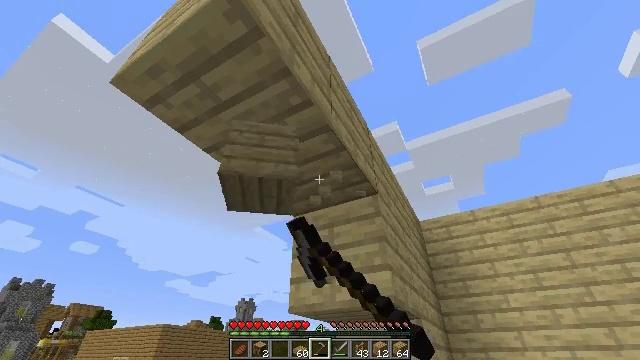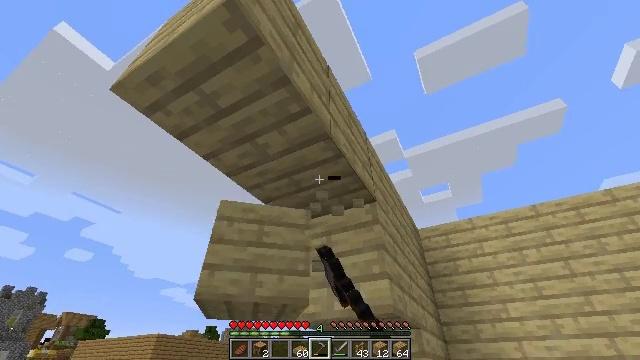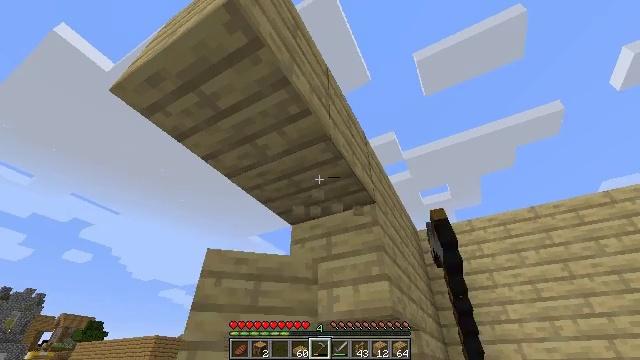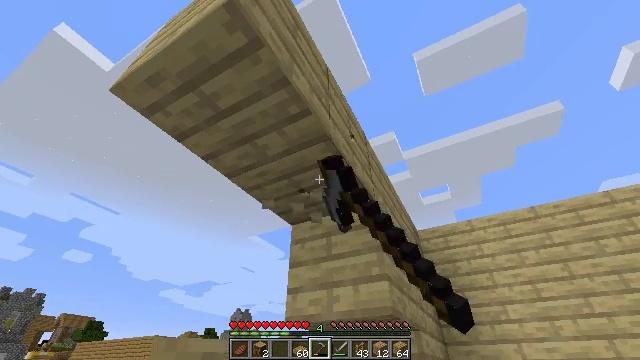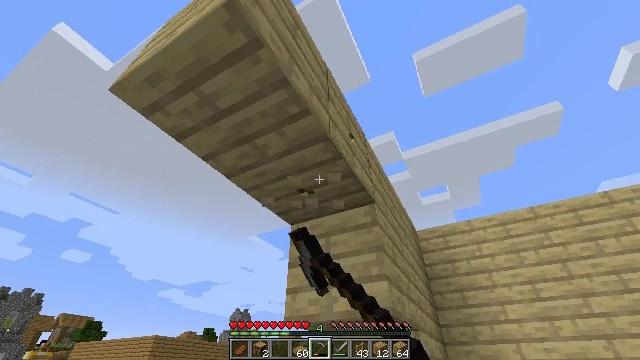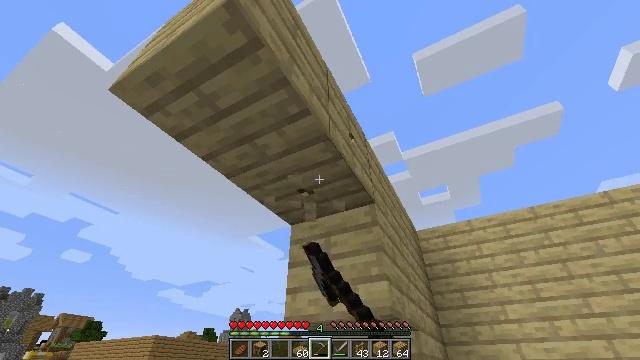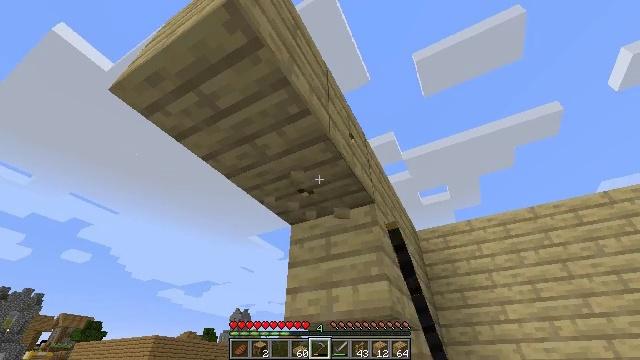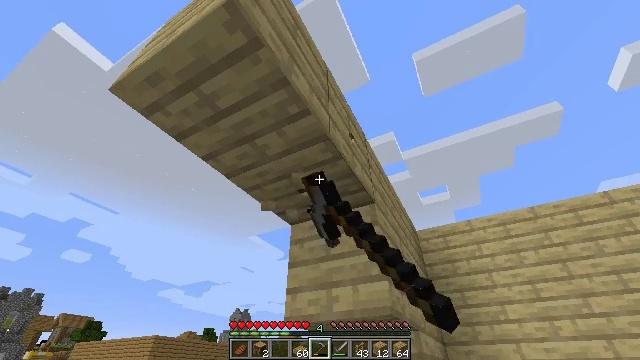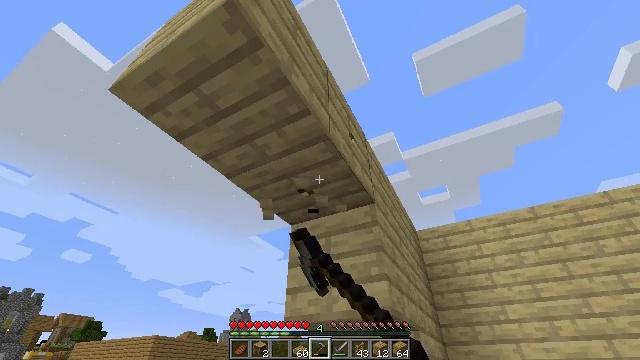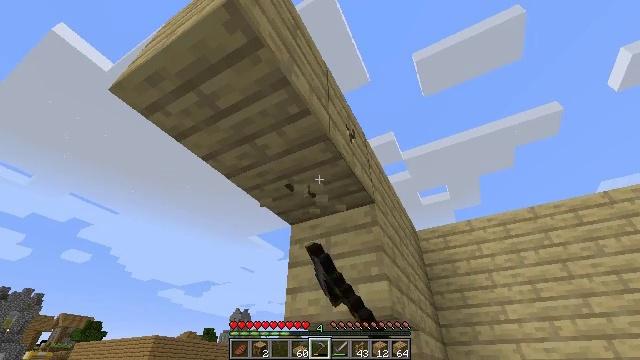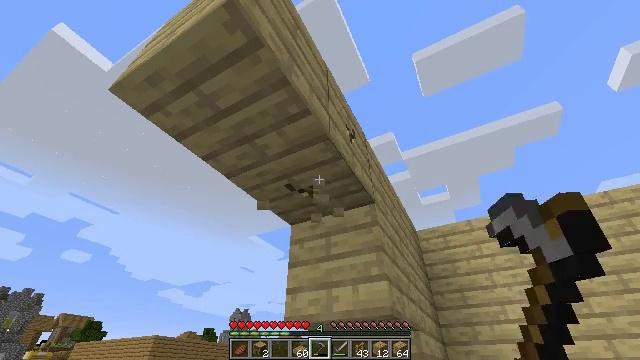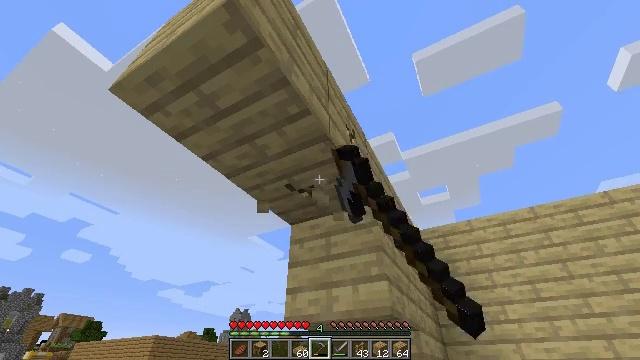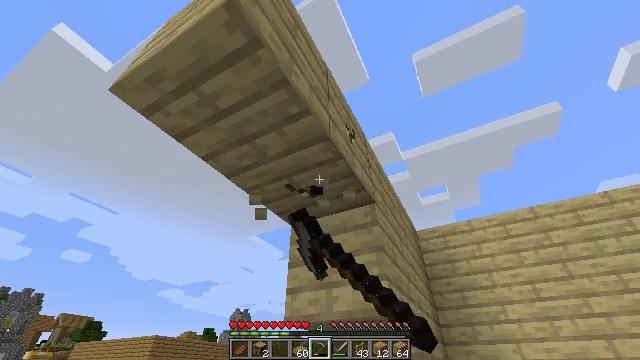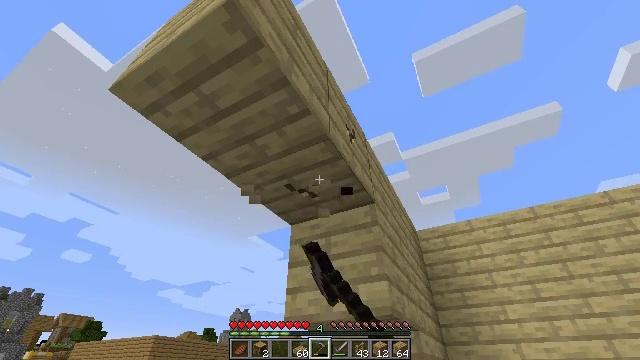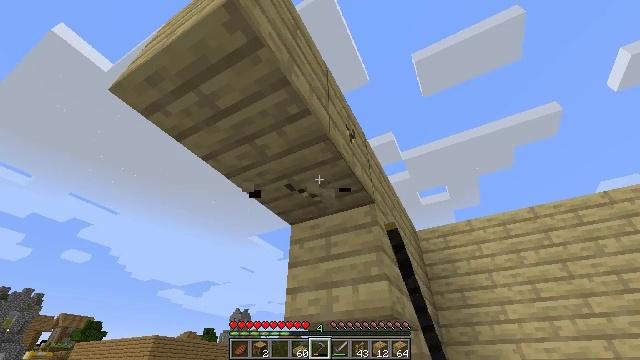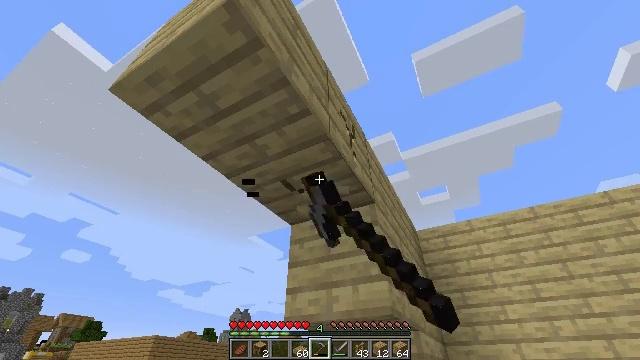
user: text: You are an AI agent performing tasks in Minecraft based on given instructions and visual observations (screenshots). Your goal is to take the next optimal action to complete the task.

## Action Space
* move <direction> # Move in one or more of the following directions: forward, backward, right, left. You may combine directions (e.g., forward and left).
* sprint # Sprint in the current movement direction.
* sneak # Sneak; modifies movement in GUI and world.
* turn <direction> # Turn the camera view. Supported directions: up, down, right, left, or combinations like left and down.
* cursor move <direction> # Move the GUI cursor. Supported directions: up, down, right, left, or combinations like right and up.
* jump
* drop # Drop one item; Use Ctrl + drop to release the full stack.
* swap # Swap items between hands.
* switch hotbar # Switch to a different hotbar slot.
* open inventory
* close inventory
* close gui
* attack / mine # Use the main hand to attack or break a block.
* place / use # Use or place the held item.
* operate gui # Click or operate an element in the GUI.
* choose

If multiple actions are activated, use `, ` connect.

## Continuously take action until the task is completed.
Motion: motion action
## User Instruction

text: Remove birch planks to collect them.
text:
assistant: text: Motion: turn up, attack / mine
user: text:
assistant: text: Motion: attack / mine
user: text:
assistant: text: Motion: attack / mine
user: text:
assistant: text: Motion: attack / mine
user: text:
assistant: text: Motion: attack / mine
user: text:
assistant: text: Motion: attack / mine
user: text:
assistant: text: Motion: attack / mine
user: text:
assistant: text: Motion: attack / mine
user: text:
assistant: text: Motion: attack / mine
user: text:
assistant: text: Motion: attack / mine
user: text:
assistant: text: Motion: attack / mine
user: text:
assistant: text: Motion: attack / mine
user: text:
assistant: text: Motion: attack / mine
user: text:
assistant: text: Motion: attack / mine
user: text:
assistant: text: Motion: attack / mine
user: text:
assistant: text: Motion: attack / mine
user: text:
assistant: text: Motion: attack / mine
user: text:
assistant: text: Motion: attack / mine
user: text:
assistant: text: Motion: attack / mine
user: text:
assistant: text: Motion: attack / mine
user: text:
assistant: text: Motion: attack / mine
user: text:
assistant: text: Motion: attack / mine
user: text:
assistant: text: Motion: attack / mine
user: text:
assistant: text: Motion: attack / mine
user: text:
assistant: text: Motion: attack / mine
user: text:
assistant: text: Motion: attack / mine
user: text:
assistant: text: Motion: attack / mine
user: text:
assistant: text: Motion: attack / mine
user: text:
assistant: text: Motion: attack / mine
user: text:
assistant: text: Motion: attack / mine